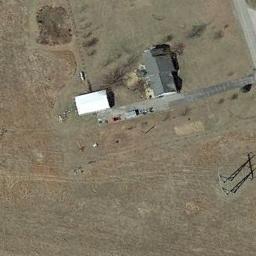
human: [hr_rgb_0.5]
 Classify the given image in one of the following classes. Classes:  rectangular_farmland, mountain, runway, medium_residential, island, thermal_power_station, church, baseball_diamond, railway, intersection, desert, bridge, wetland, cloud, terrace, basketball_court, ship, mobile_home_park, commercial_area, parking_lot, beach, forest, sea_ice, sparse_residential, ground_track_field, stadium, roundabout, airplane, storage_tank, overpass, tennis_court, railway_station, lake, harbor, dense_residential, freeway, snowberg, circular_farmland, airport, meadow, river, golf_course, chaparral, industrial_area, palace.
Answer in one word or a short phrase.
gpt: sparse_residential